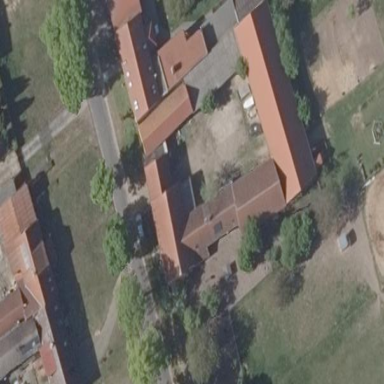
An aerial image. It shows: Simple and straightforward house.